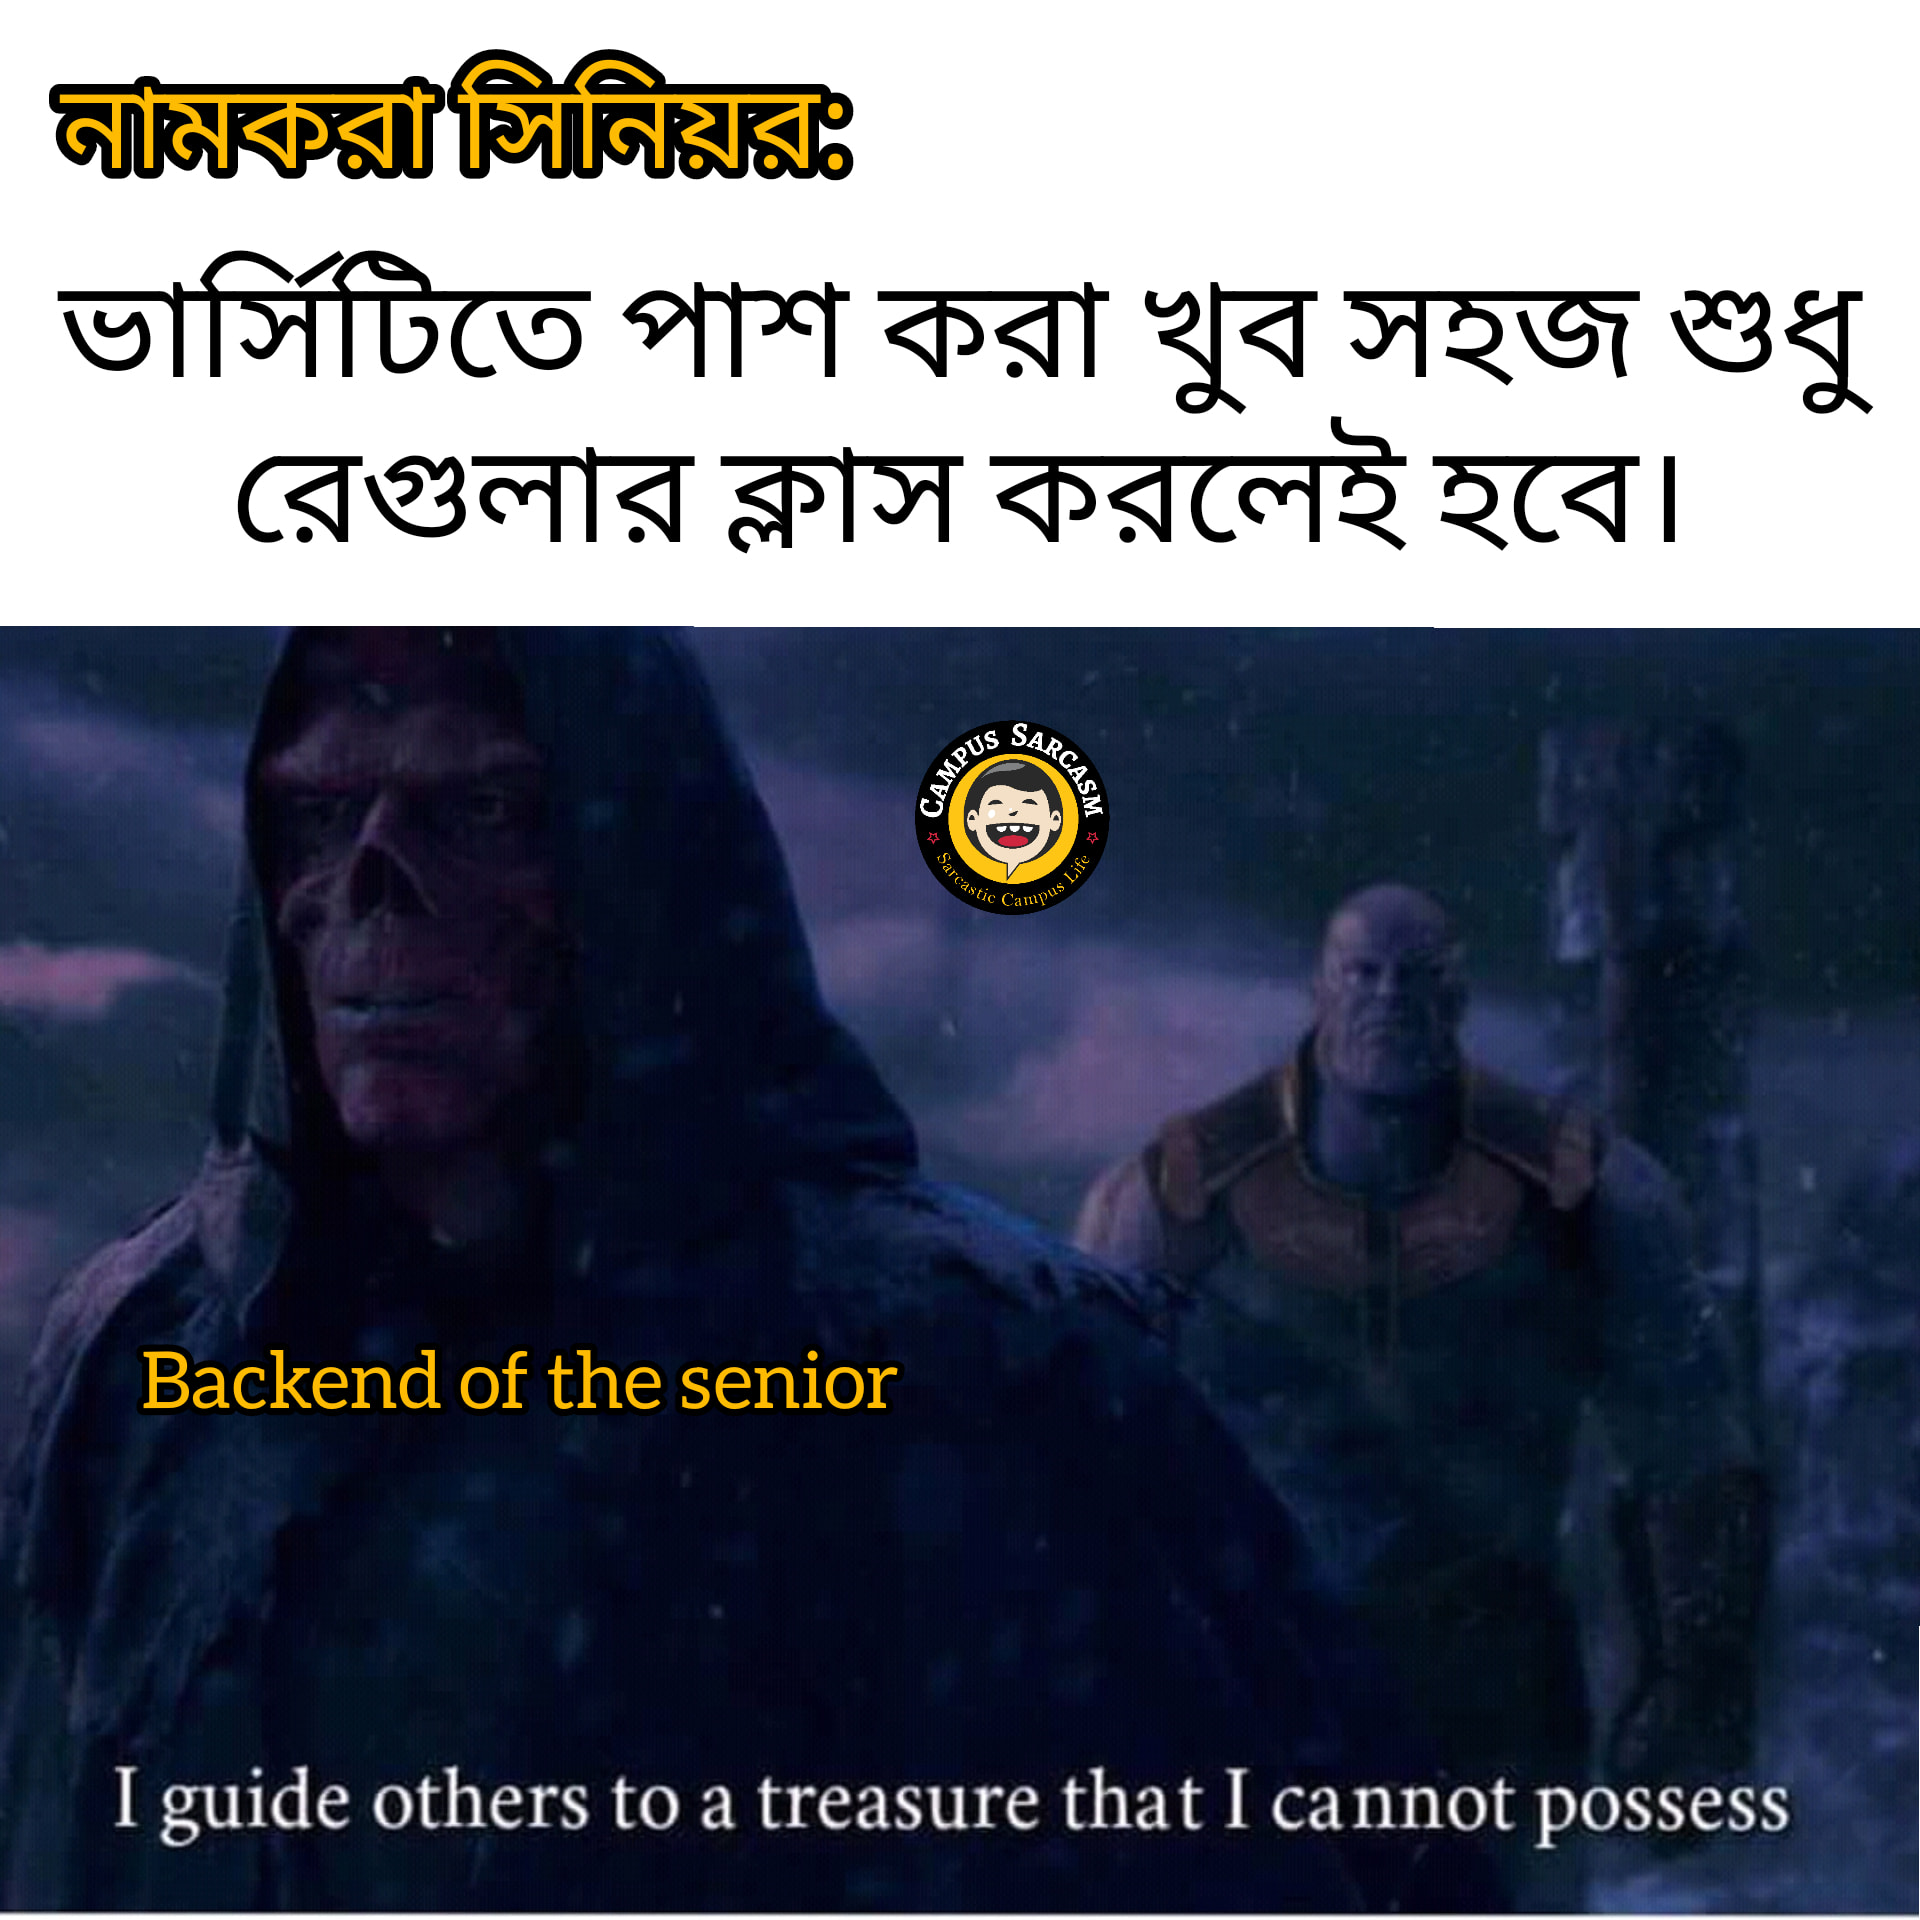
Caption: নামকরা সিনিয়র  ভার্সিটিতে পাশ করা  সহজ শুধু রেগুলার ক্লাস করলেই হবে ।    Backend of the senior    I guide others to a treasure that I cannot posses
Label: non-hate